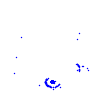
Particle: electron